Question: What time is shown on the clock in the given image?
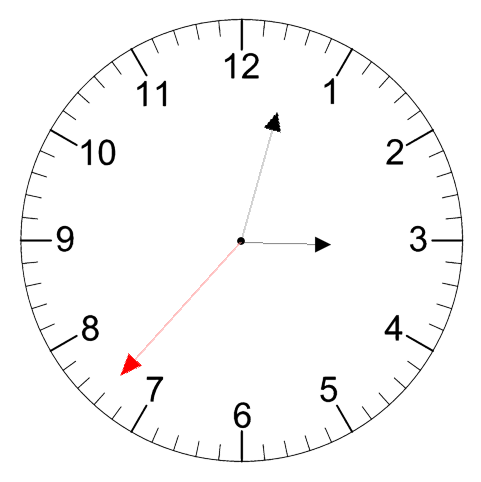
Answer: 03:02:37